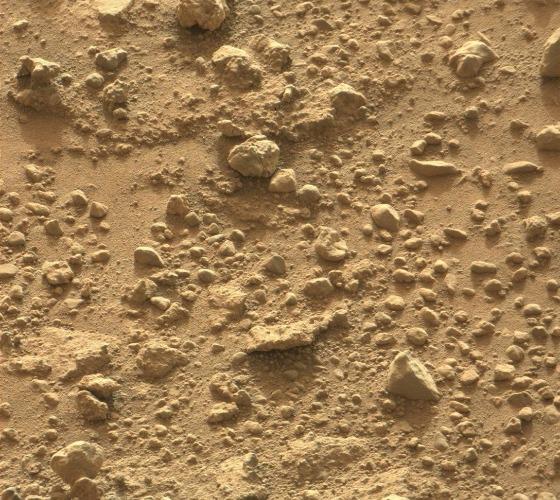
Terrain classes present: Bedrock, Gravel / Sand / Soil, Rock, Shadow